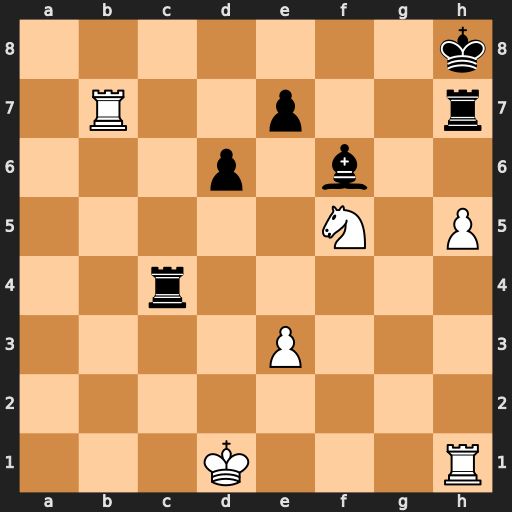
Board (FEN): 7k/1R2p2r/3p1b2/5N1P/2r5/4P3/8/3K3R
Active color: w
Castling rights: -
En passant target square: -
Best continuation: Rb8+ Rc8 Rxc8#